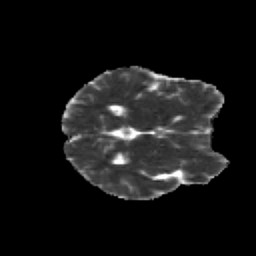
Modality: MD
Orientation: axial
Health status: healthy
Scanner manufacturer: siemens
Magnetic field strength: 3 T
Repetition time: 12 s
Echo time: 0.092 s